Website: bh-photo
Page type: address-validator
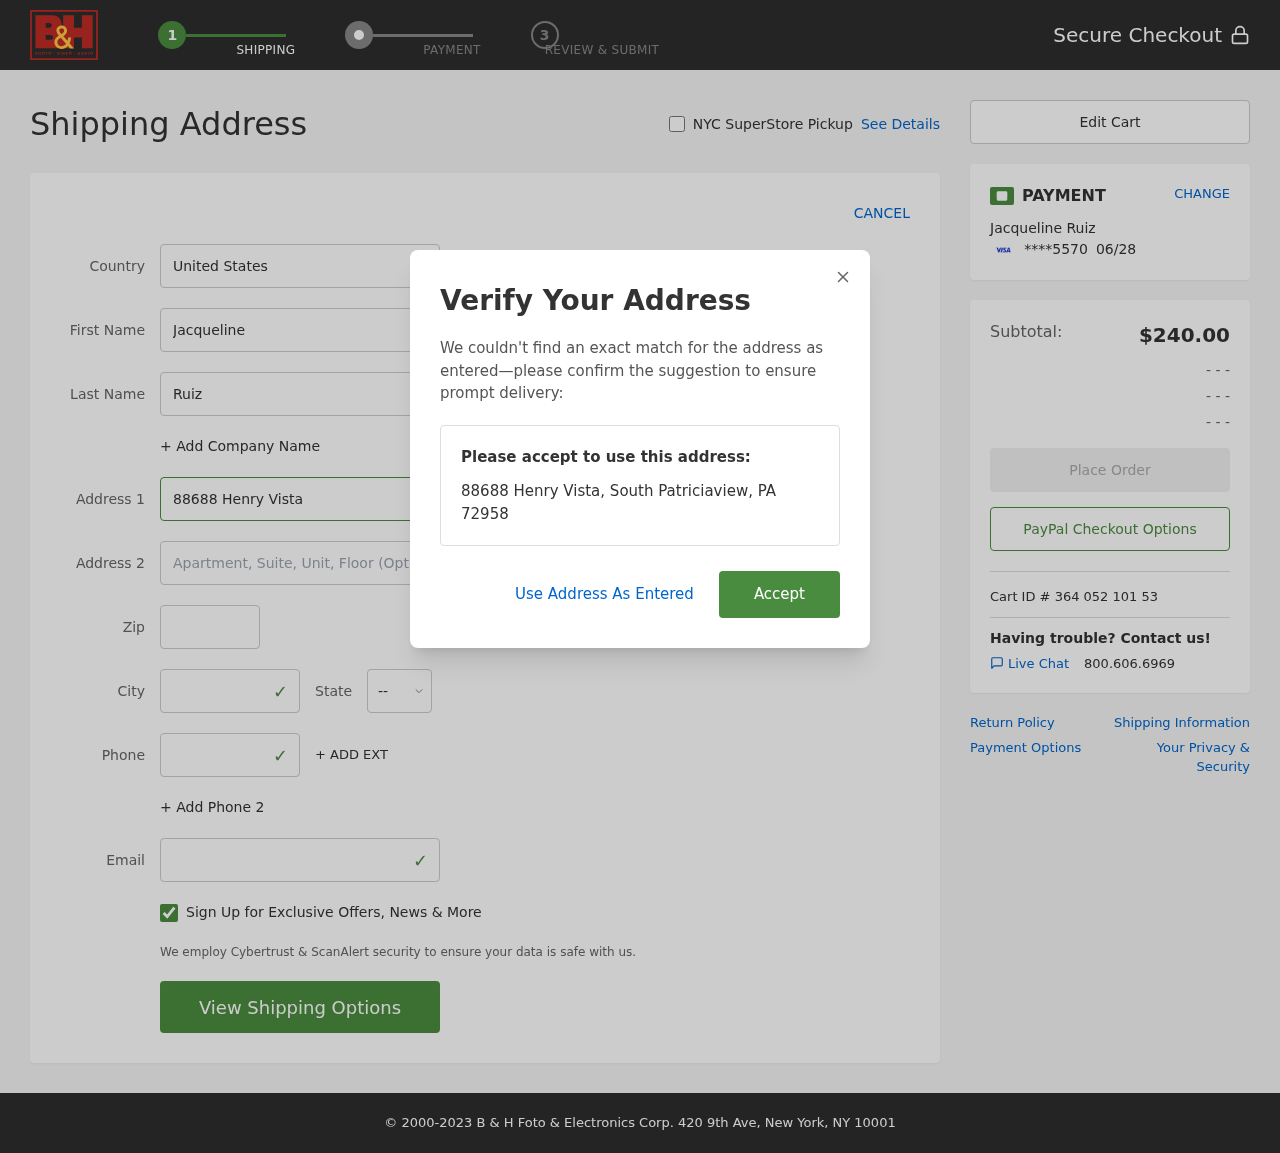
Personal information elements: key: PII_CARD_EXPIRY
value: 06/28
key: PII_CARD_LAST4
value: ****5570
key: PII_CITY
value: South Patriciaview
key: PII_COUNTRY
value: United States
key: PII_EMAIL
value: jacqueline.ruiz@hotmail.com
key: PII_FIRSTNAME
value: Jacqueline
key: PII_FULLNAME
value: Jacqueline Ruiz
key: PII_LASTNAME
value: Ruiz
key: PII_PHONE
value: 7703198650
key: PII_POSTCODE
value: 72958
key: PII_STATE_ABBR
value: PA
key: PII_STREET
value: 88688 Henry Vista
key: PII_CITY_STATE_ZIP
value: South Patriciaview, PA 72958
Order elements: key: ORDER_SUBTOTAL
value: $240.00
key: ORDER_ID
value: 364 052 101 53